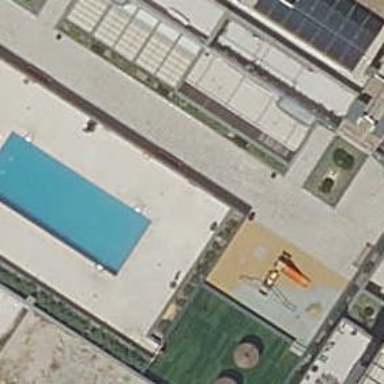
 perfect for swimming and other water activities."